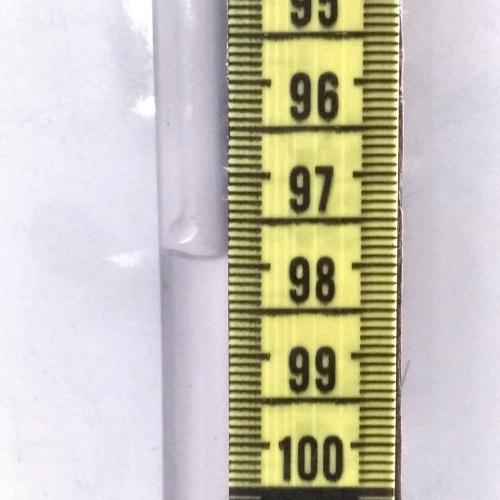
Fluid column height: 97.9 cm